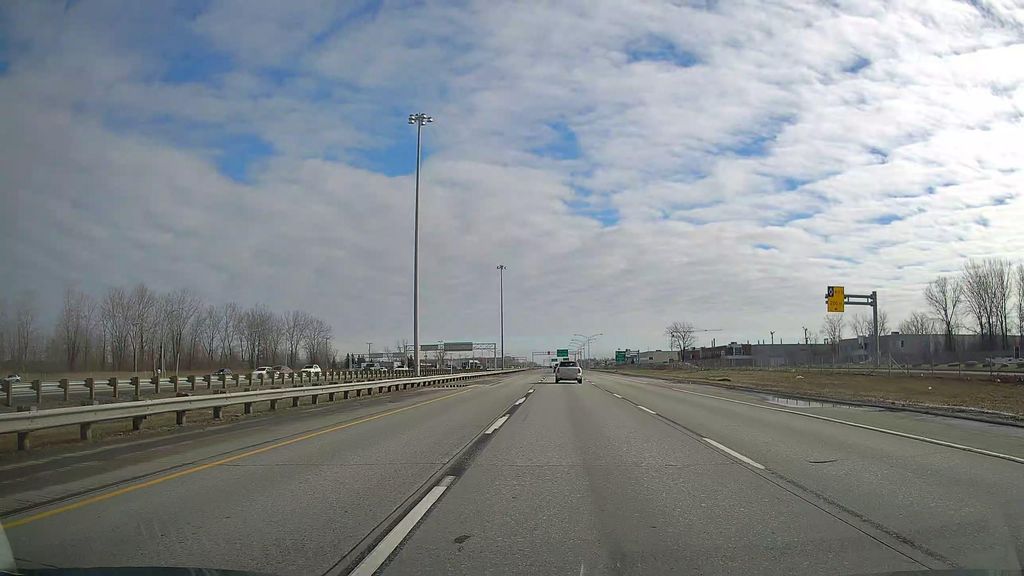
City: montreal